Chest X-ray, PA view. Patient: 53 years old, sex M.
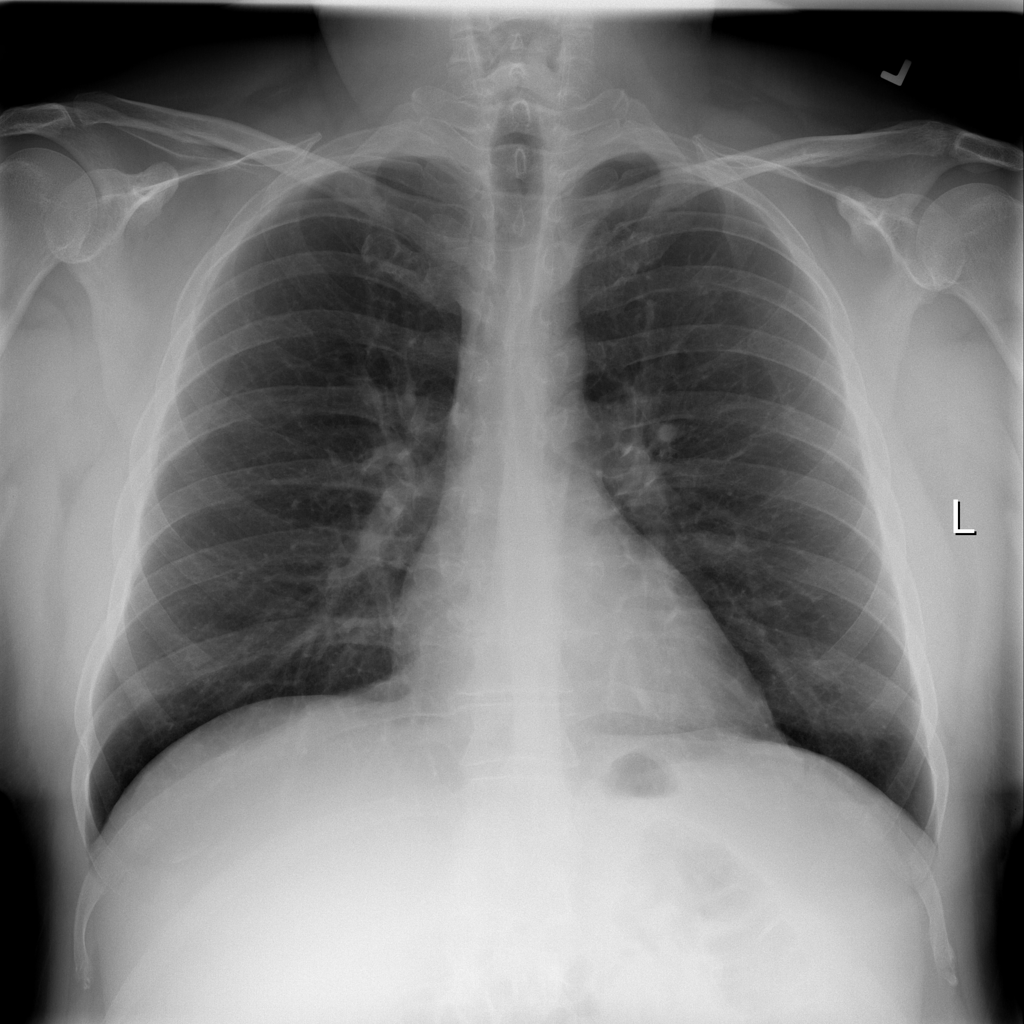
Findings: No Finding